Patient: sex M, age 59
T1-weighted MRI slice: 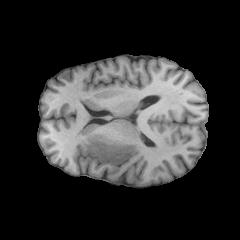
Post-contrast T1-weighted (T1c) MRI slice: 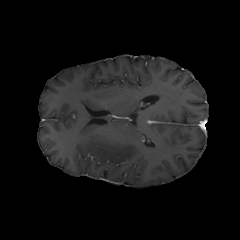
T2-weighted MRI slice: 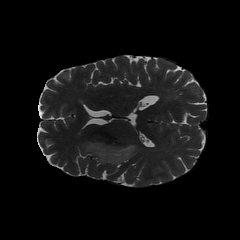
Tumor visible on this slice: yes
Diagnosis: Astrocytoma, IDH-wildtype
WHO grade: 3